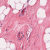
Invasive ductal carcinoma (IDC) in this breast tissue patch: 0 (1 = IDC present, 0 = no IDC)